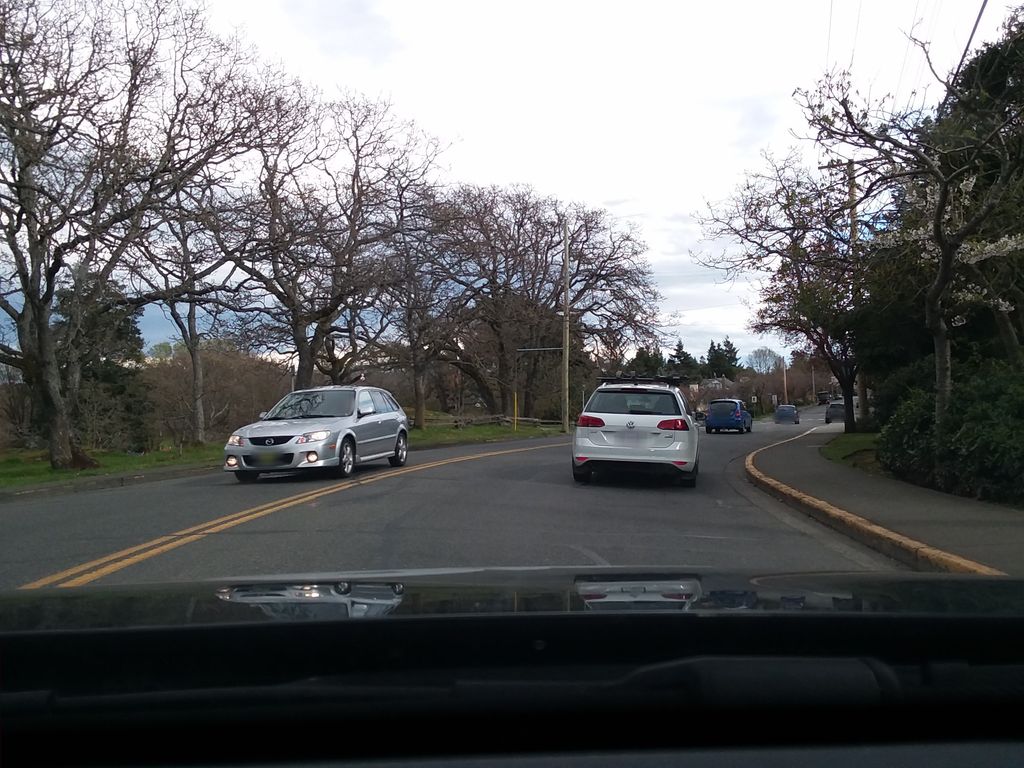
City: victoria